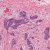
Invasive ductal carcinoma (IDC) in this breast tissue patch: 1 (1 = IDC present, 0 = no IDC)